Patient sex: F
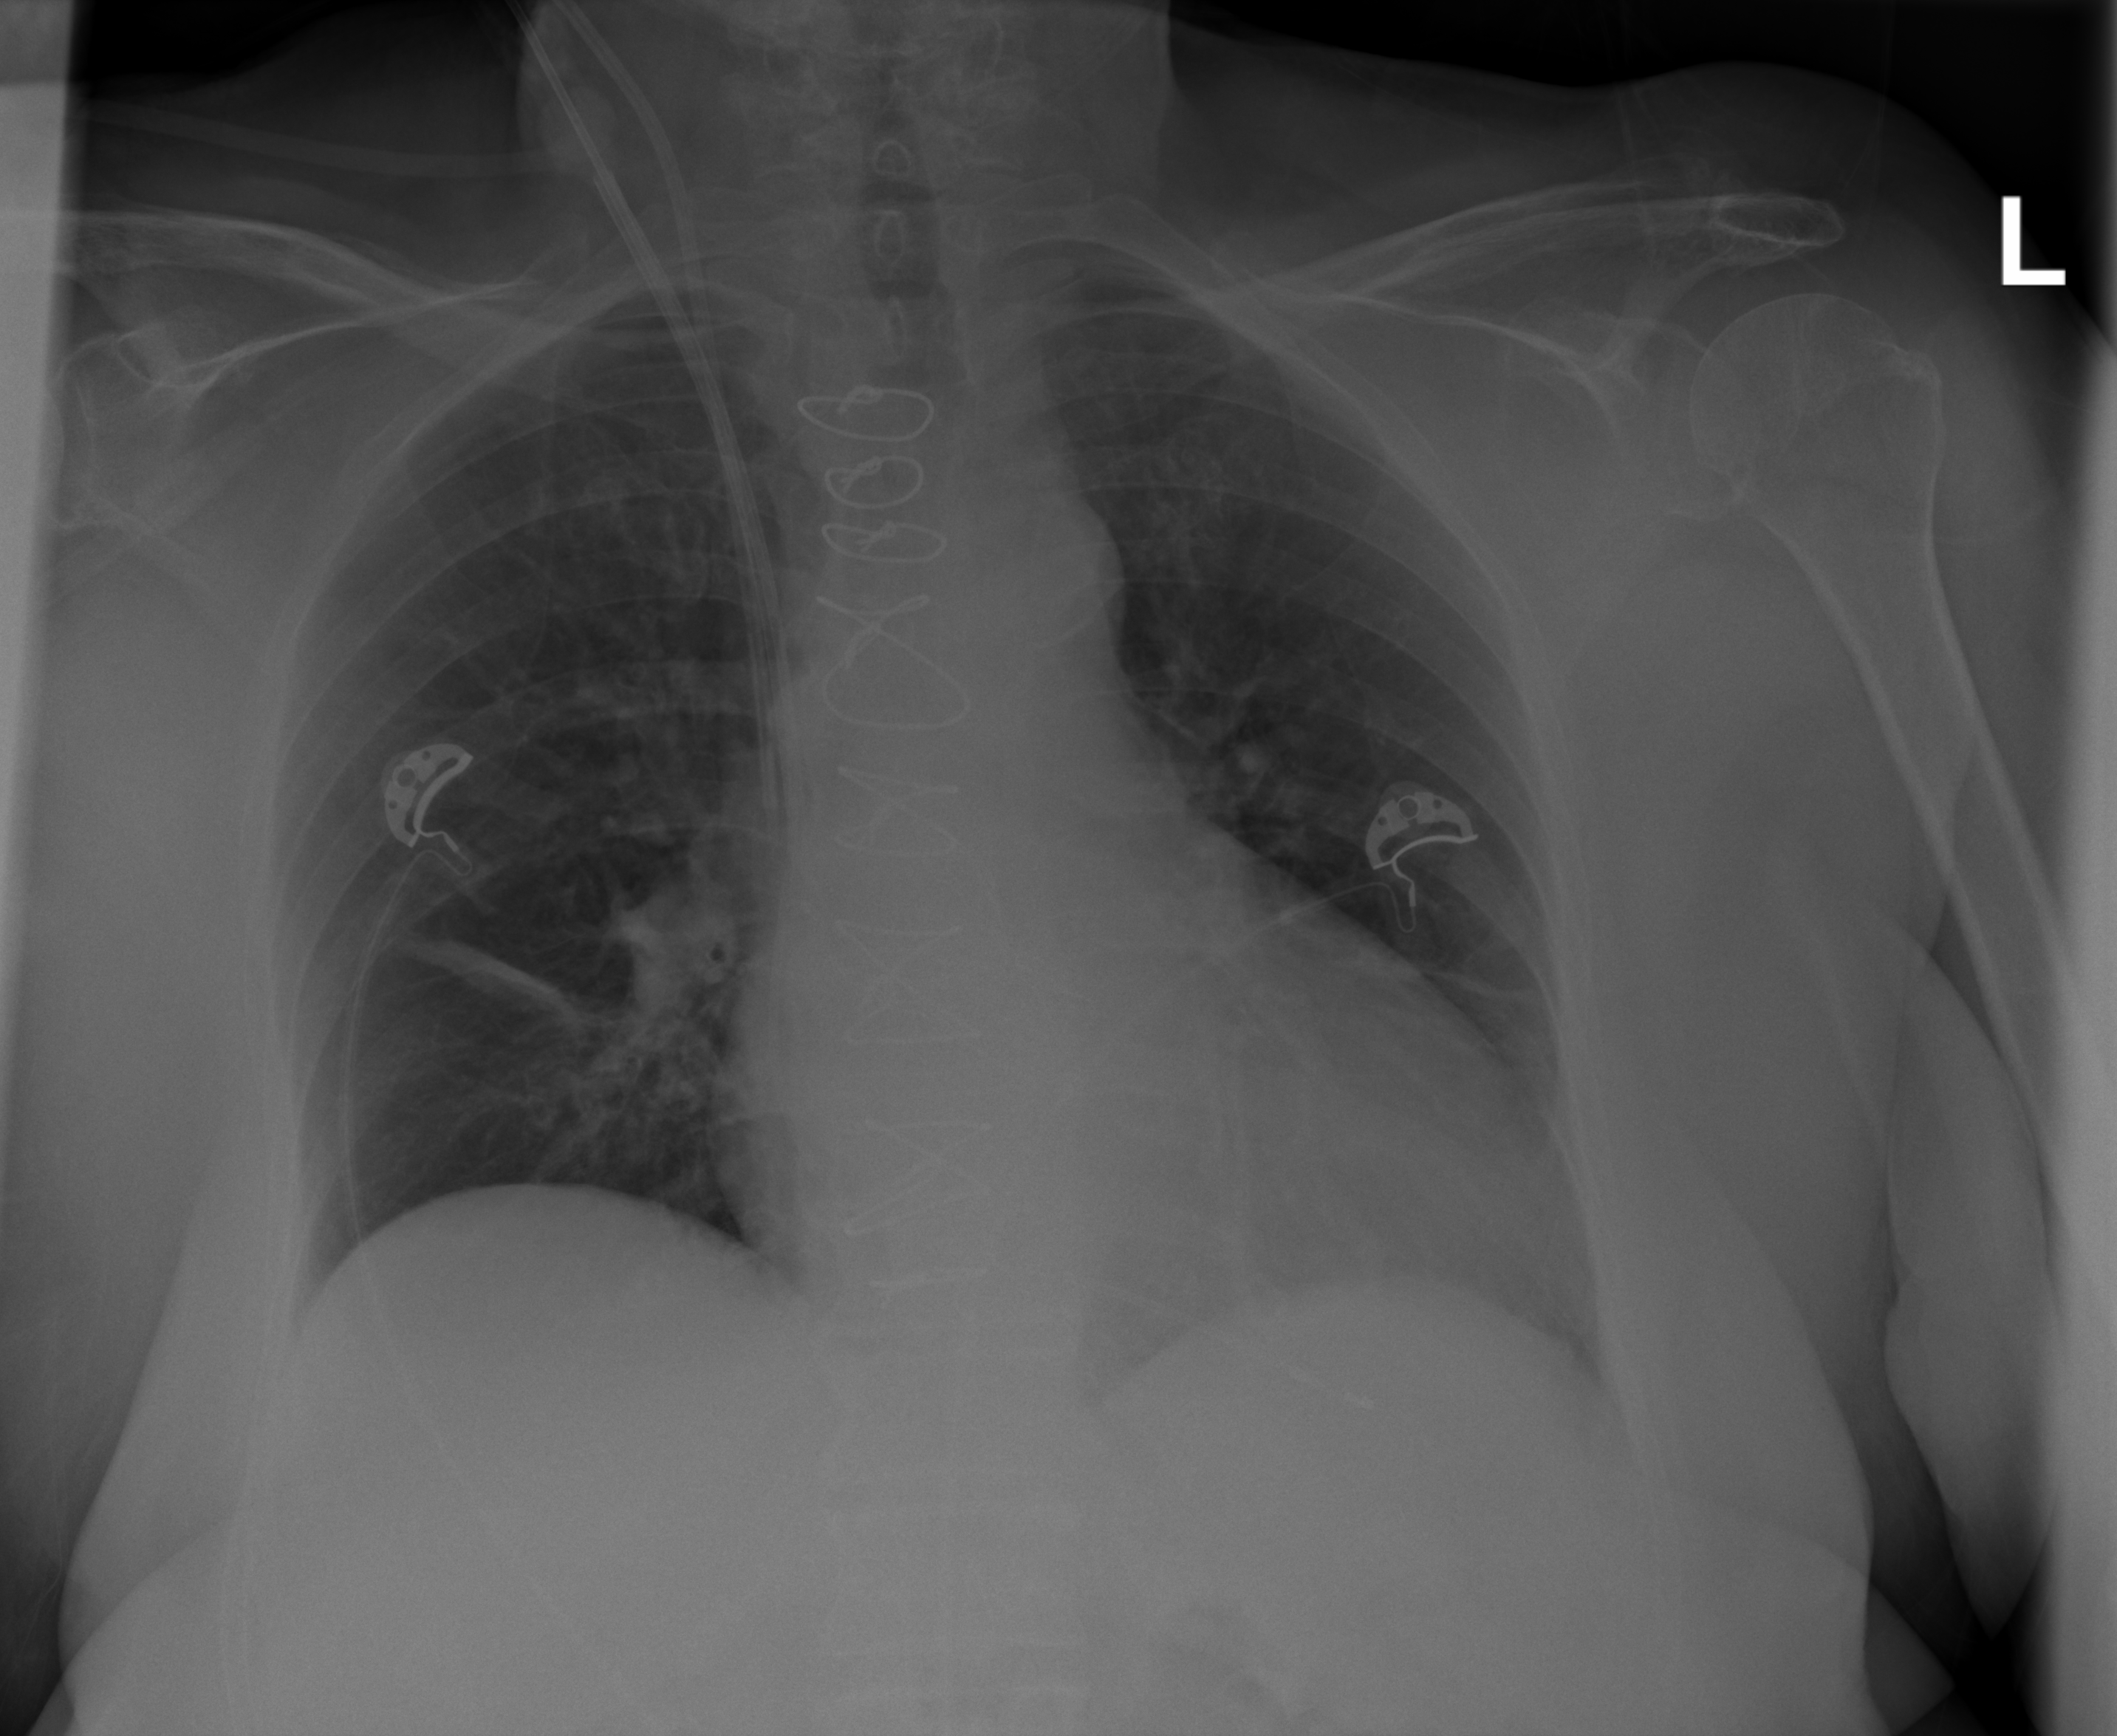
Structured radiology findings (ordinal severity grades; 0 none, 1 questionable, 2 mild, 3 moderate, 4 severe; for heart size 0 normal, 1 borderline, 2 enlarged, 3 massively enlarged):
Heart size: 2
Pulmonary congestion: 0
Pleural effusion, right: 0
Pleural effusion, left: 0
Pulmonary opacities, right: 0
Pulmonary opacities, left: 0
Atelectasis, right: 2
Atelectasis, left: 2